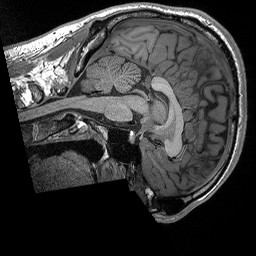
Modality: T1w
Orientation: sagittal
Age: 24
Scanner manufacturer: siemens
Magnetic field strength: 3 T
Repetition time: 2.3 s
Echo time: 0.00296 s